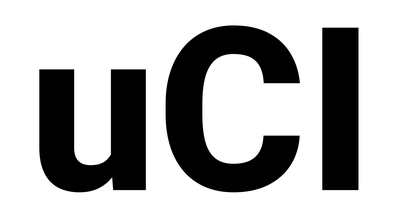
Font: Roboto_ExtraBold